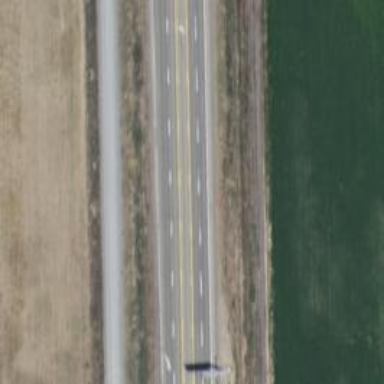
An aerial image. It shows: Asphalt road designated as trunk highway.